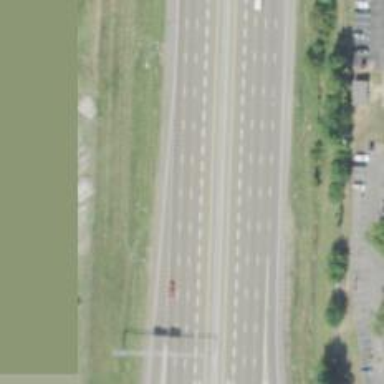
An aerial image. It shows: Motorway junction.